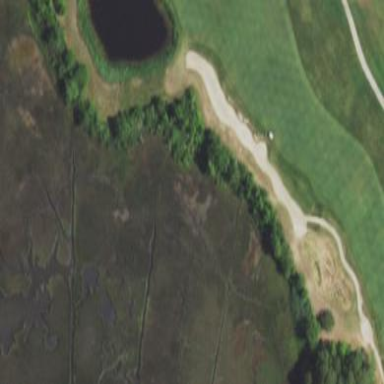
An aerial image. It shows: Grassy area designated as golf fairway.